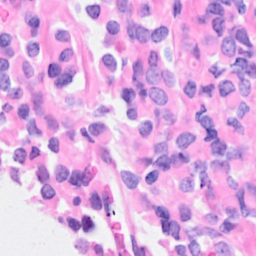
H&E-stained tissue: Breast